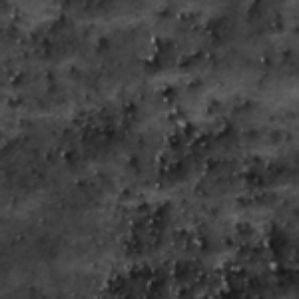
Label: frost